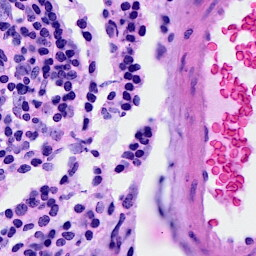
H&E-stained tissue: Breast